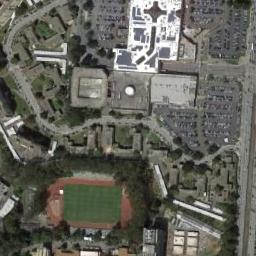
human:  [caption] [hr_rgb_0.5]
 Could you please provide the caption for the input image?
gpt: A track and field is built in the middle of a residential area, Surrounded by a lot of vegetation .

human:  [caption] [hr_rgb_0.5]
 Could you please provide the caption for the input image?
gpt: There is a semicircle in the track and field .

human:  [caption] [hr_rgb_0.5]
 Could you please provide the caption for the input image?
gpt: There are numerous buildings beside the ground track field .

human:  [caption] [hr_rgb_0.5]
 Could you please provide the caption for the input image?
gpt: The ground track field is surrounded by some trees, Buildings and parking lots .

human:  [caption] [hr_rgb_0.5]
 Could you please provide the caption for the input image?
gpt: There are many buildings and some parking lots near the ground track field .